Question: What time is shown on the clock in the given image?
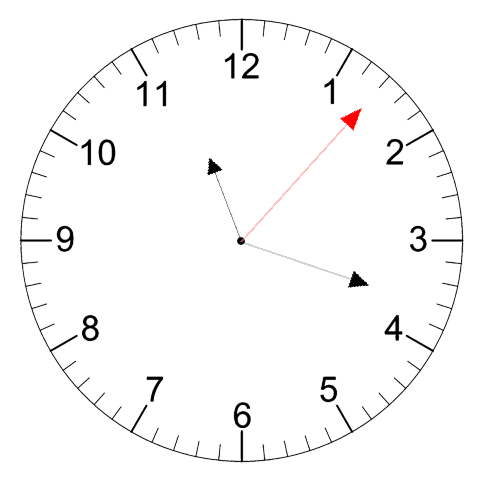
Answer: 11:18:07